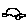
Label: car